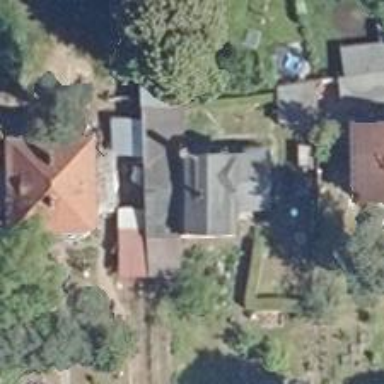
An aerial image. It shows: Detached building with gambrel roof.